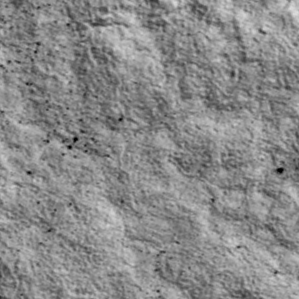
Label: non_frost